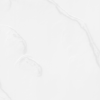
Label: not_dusty